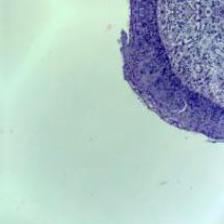
Diagnosis: Normal